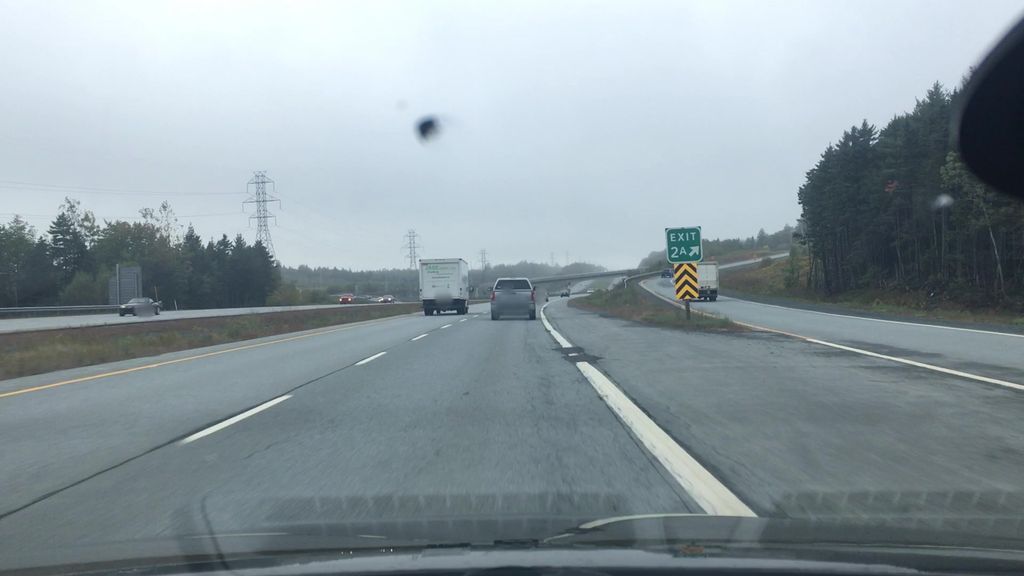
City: halifax